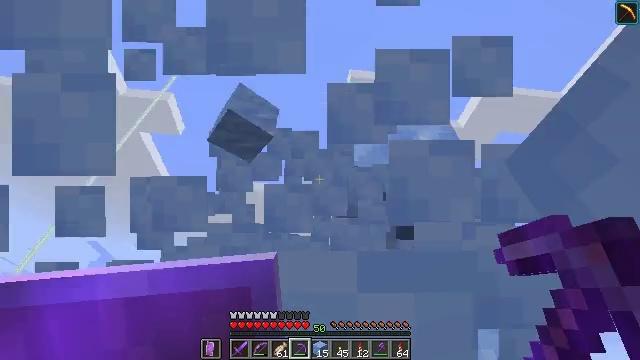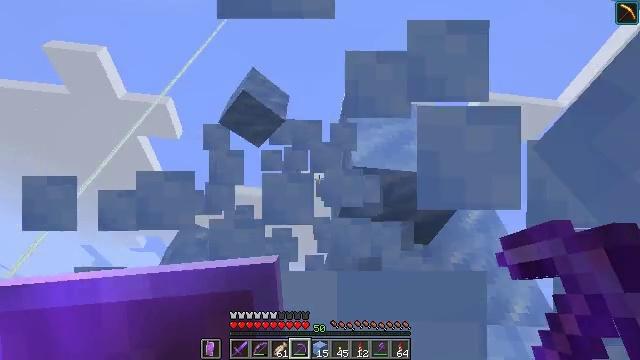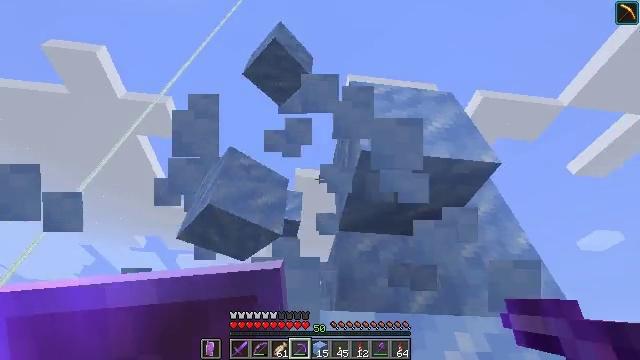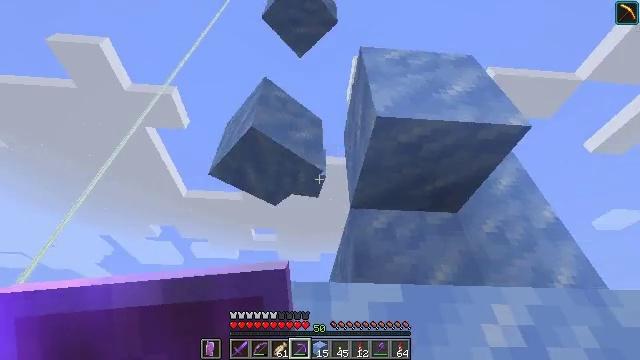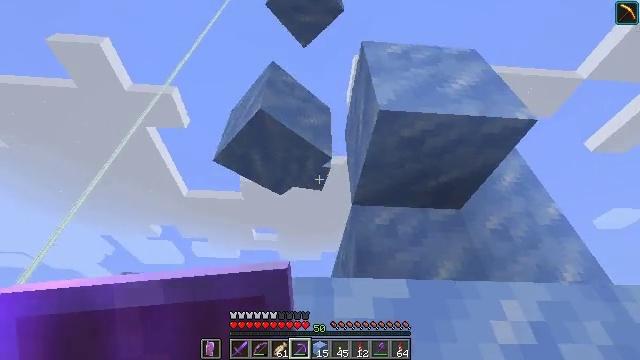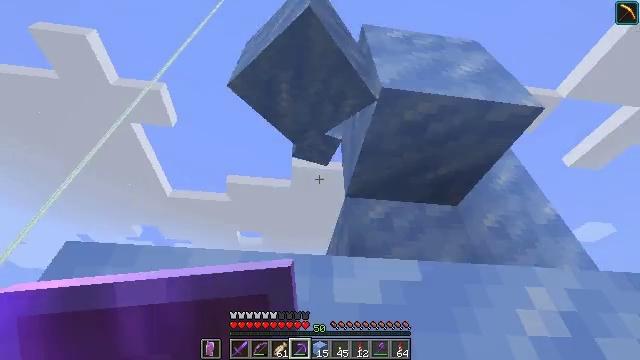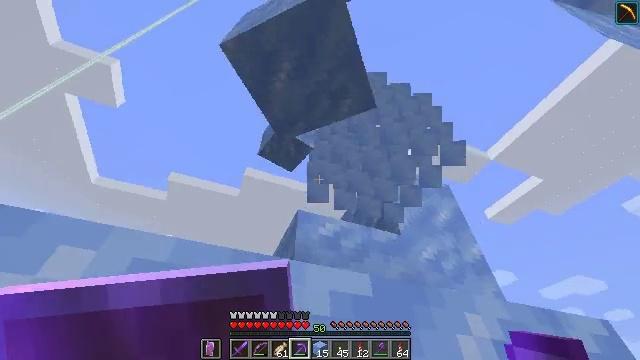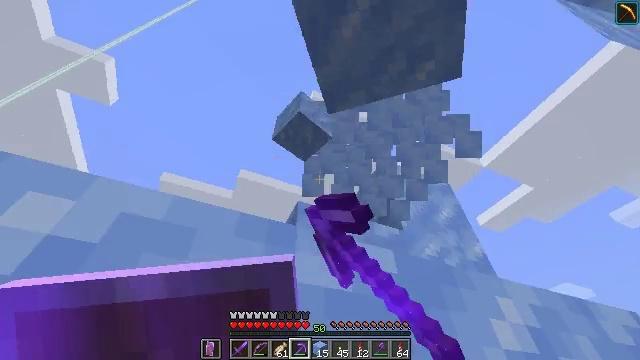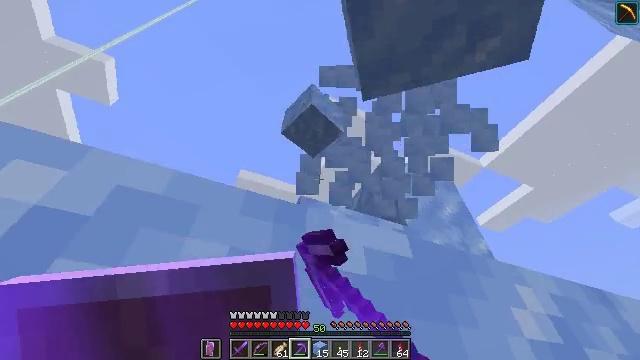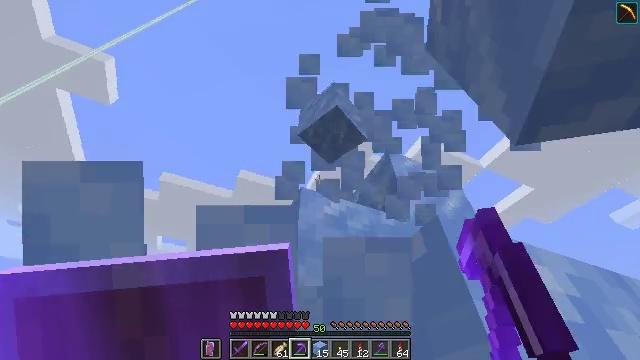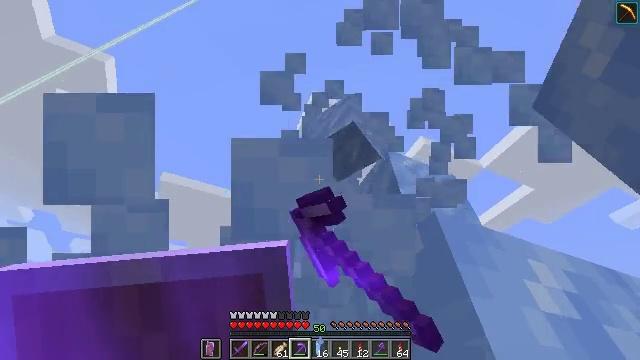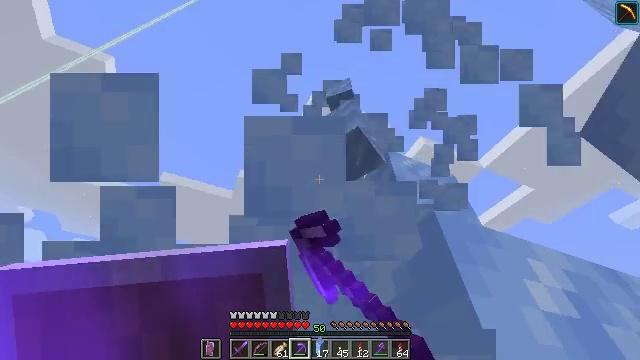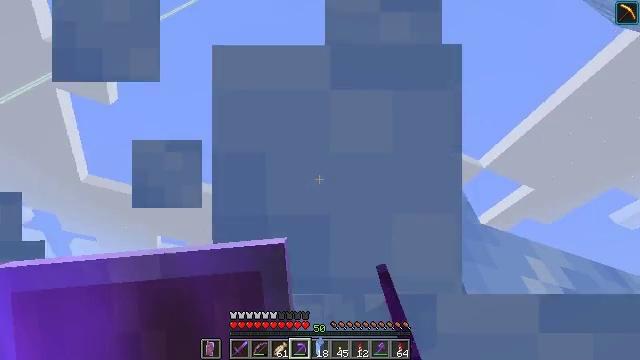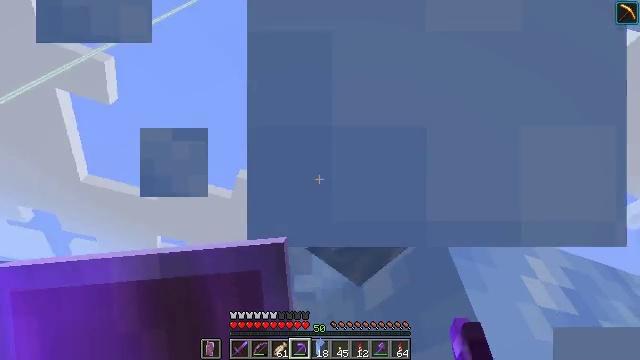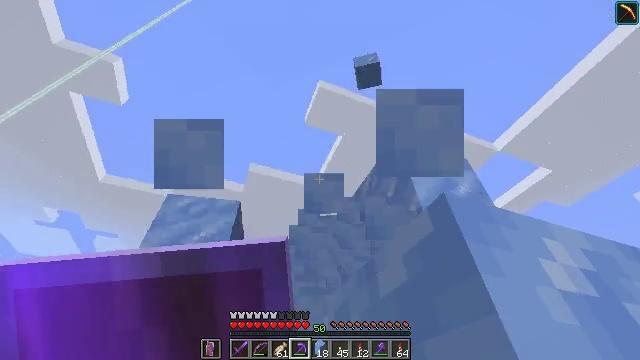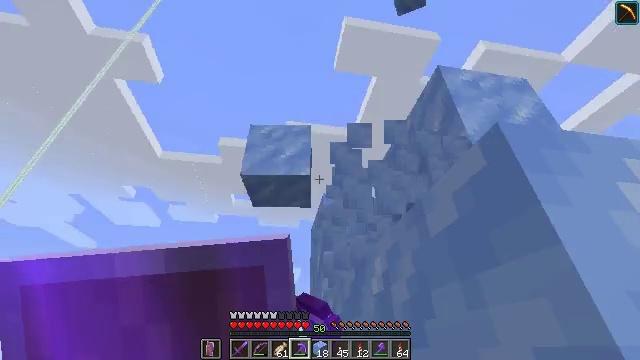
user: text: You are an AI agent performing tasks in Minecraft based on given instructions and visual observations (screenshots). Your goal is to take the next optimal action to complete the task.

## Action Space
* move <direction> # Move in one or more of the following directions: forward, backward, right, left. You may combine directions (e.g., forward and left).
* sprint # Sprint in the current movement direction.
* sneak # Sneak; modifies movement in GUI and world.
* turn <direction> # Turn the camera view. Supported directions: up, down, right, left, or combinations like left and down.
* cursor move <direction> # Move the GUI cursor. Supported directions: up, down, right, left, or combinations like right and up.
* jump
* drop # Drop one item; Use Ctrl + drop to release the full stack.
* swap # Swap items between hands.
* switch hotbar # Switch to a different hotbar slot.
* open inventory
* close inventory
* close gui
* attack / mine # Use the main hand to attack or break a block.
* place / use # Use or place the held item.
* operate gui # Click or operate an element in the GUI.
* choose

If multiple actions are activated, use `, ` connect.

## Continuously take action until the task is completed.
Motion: motion action
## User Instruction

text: Gather packed ice blocks.
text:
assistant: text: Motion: move forward, turn up, attack / mine
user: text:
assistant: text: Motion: move forward, attack / mine
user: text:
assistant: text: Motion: move forward, turn left and down, attack / mine
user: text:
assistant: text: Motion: move forward, attack / mine
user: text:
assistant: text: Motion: turn right and up, attack / mine
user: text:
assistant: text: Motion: turn right and up, attack / mine
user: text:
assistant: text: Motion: turn right, attack / mine
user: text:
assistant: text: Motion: attack / mine
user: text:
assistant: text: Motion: attack / mine
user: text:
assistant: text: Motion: attack / mine
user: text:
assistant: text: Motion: attack / mine
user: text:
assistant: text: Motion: attack / mine
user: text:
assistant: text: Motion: attack / mine
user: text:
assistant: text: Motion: turn left and down, attack / mine
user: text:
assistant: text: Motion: turn left and down
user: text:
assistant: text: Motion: turn left and down
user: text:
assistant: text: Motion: no_op
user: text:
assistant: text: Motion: turn right
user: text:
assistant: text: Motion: turn right
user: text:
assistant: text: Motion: turn right
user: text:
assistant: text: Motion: turn right and down
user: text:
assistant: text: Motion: turn right and down
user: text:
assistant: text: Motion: turn right and down
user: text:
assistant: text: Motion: turn down
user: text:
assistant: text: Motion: turn left and down
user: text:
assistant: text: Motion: turn left and down
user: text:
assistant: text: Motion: turn left and down
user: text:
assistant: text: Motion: turn left and down
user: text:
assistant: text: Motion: no_op
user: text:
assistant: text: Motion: no_op